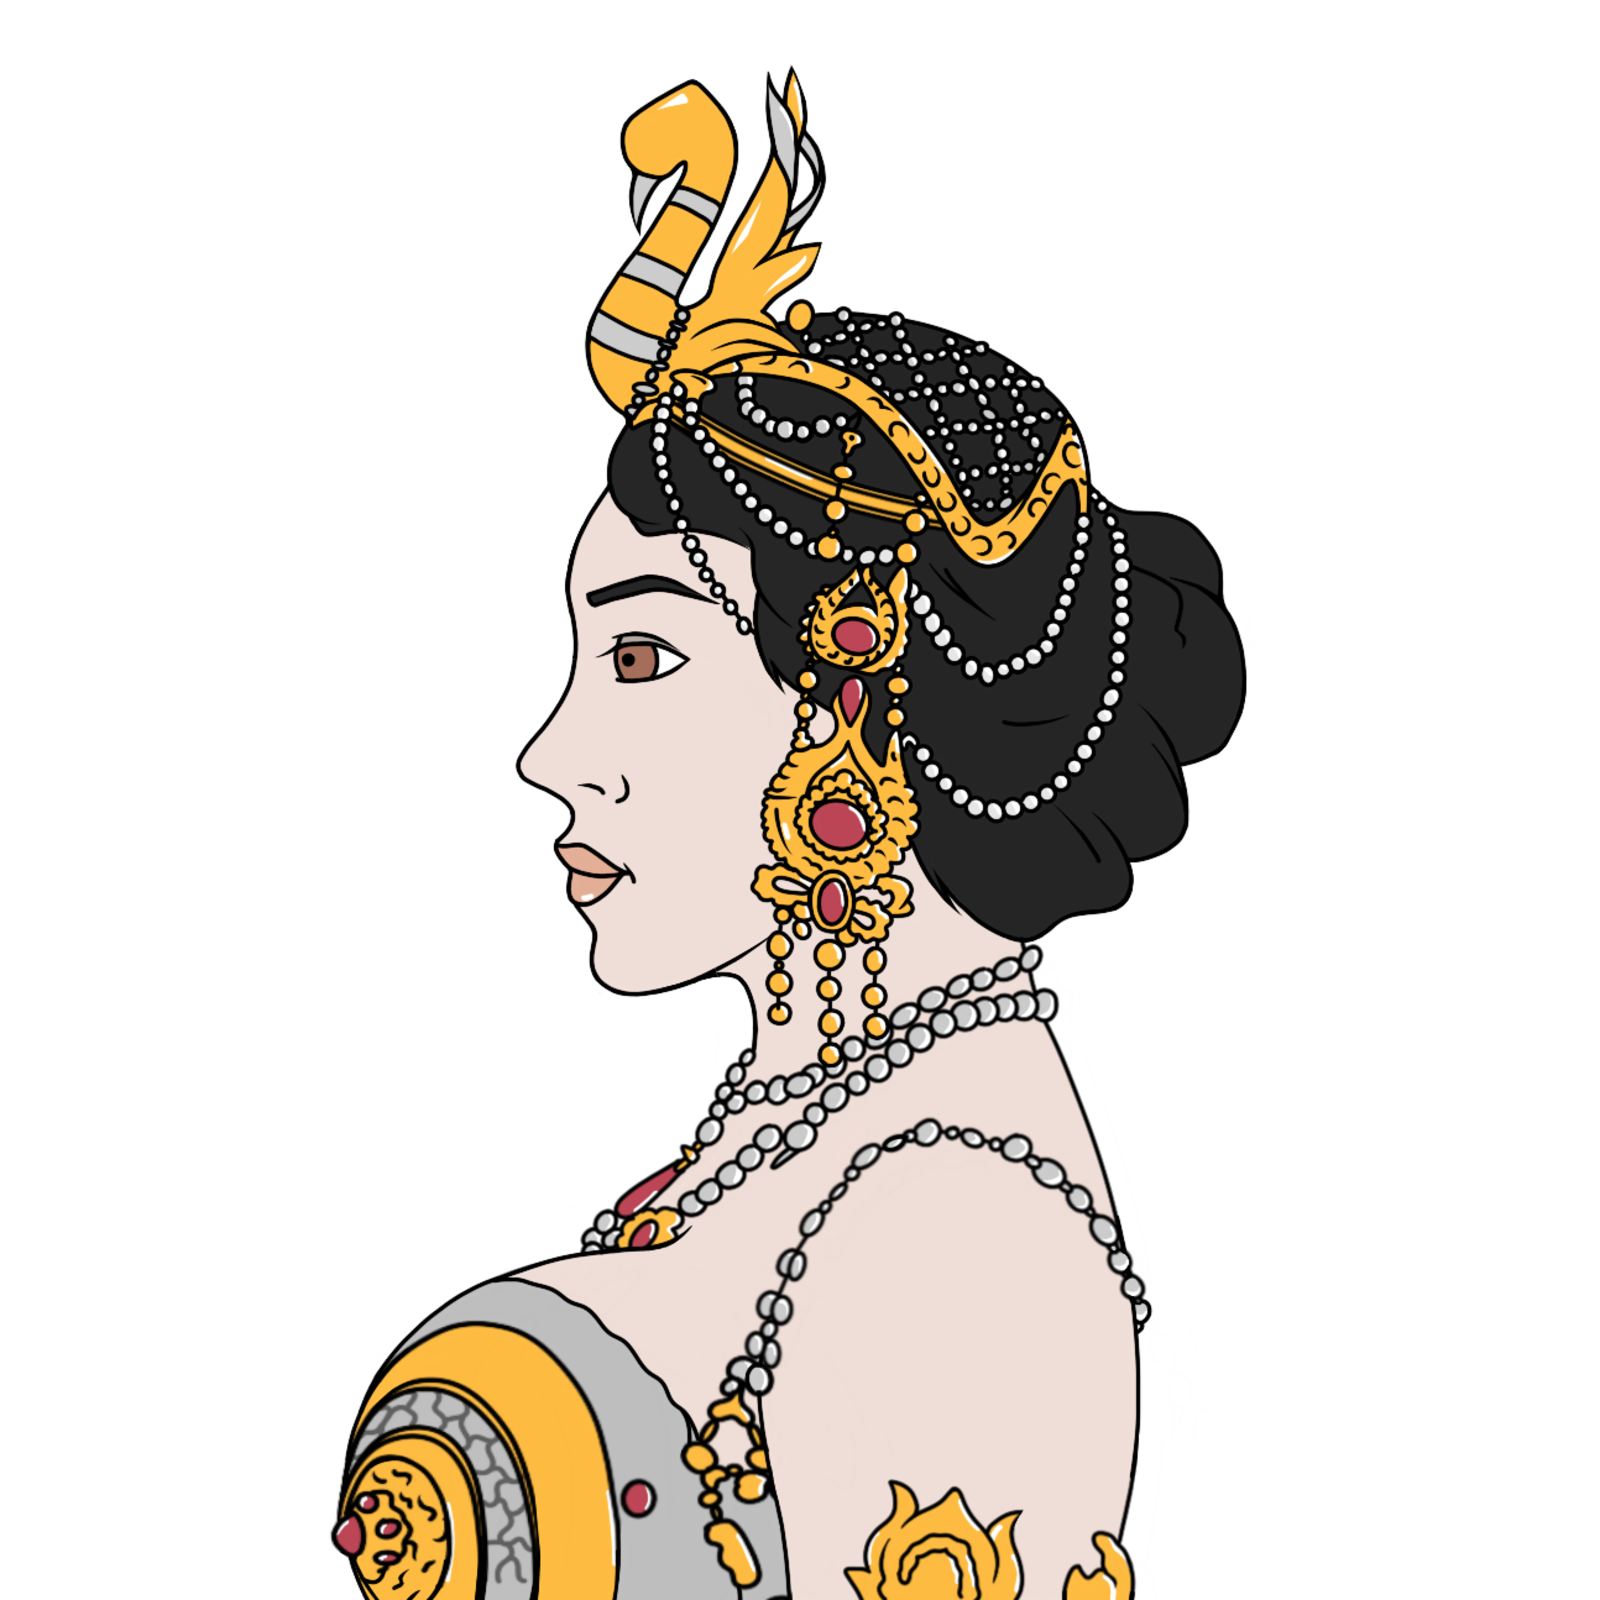
Label: 4_Yes_Chad